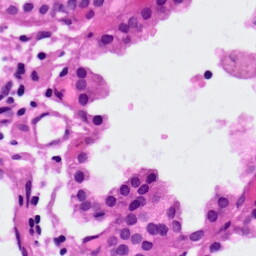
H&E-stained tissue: Lung